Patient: sex F, age 44
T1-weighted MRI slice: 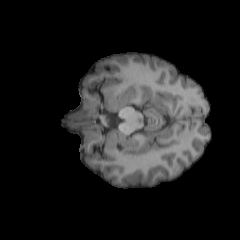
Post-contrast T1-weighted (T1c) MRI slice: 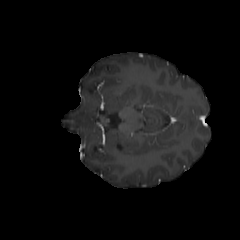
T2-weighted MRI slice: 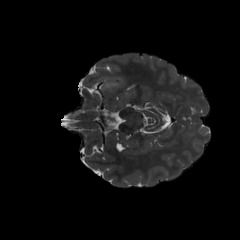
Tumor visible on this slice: yes
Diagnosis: Oligodendroglioma, IDH-mutant, 1p/19q-codeleted
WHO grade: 2